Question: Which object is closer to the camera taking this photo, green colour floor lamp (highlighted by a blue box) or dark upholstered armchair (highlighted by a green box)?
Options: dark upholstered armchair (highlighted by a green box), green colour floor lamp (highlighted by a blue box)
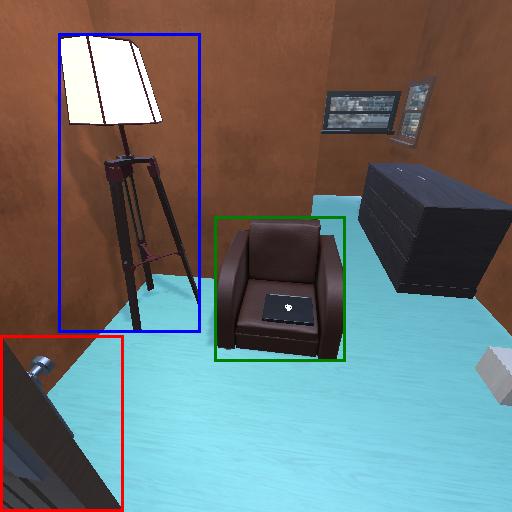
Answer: dark upholstered armchair (highlighted by a green box)